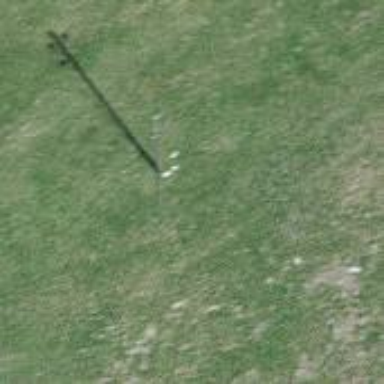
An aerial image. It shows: Power pole.